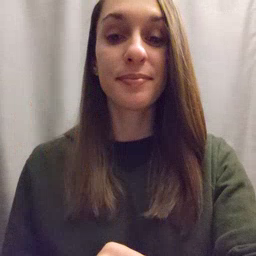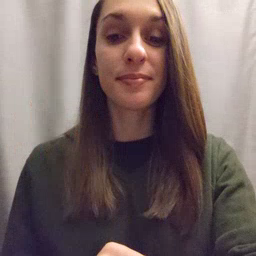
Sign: tiger